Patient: sex M, age 66
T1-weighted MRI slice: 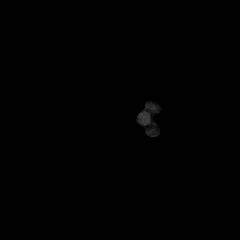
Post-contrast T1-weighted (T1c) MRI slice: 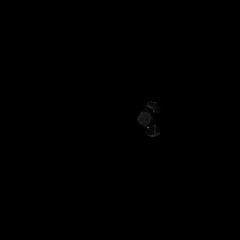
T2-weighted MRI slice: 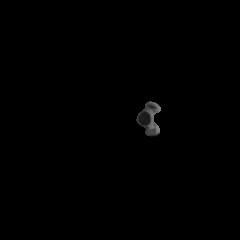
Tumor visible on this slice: no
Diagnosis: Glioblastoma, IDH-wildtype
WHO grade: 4